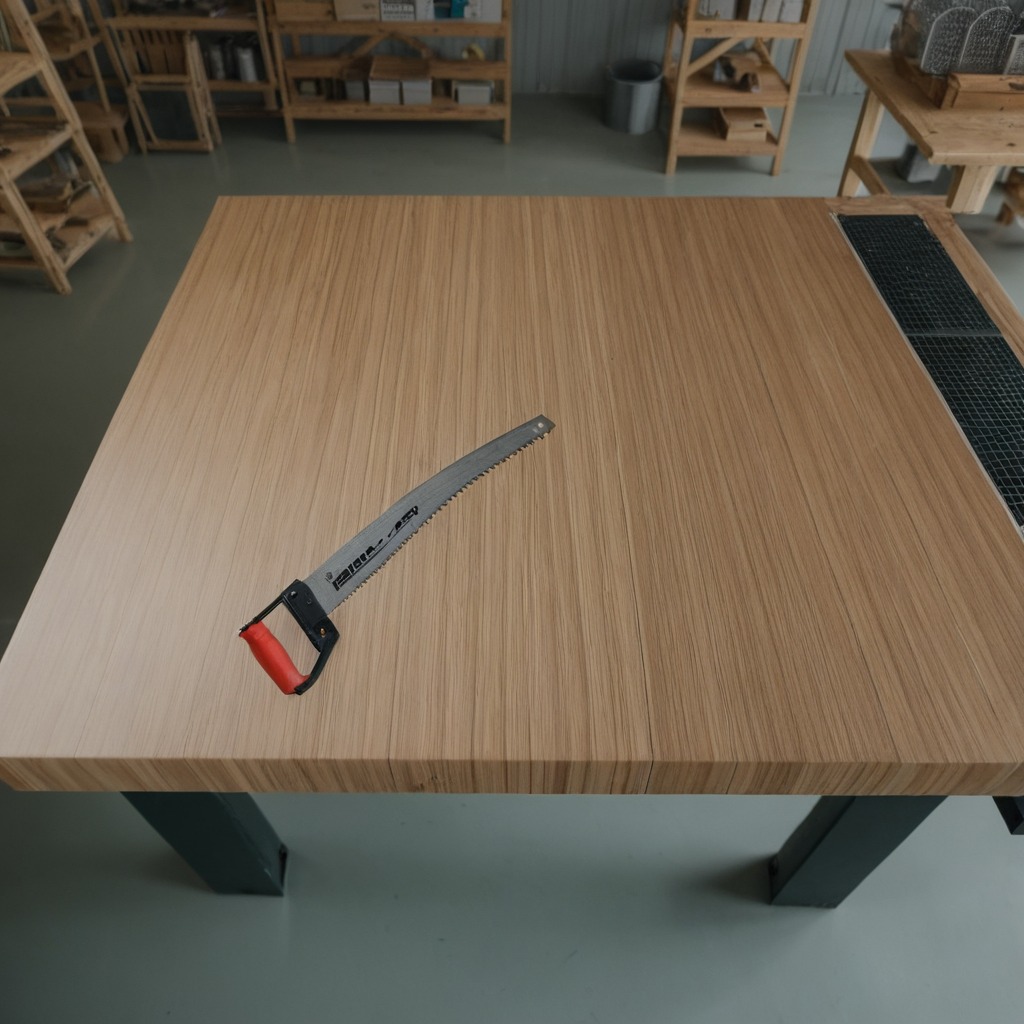
A metal saw lies on a workbench inside a coastal fishing gear workshop.